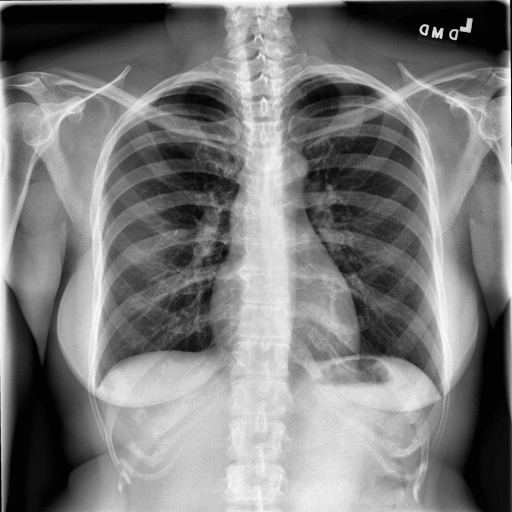
Finding: NORMAL